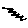
Label: zigzag